Interaction volume radius: 5 \u00c5
Interaction volume height: 20 \u00c5
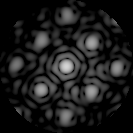
Disorder parameter: 0.2814